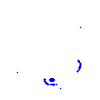
Particle: electron